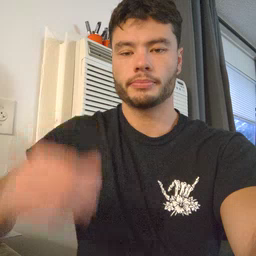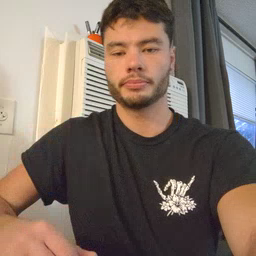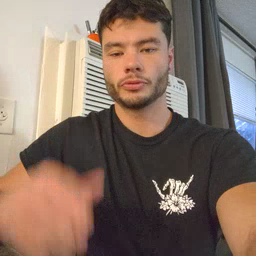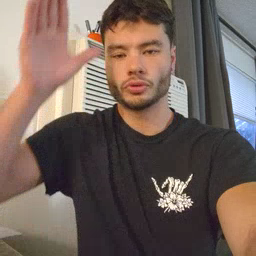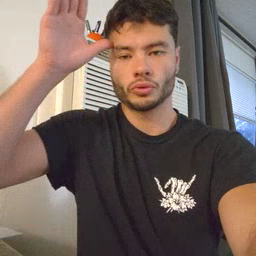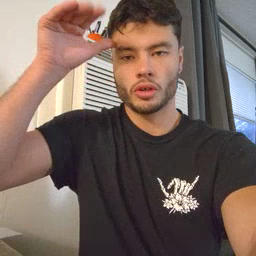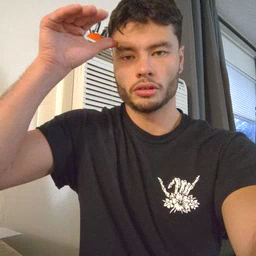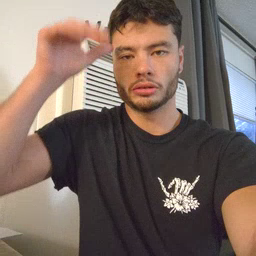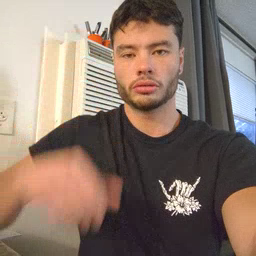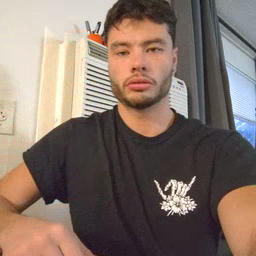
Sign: donkey